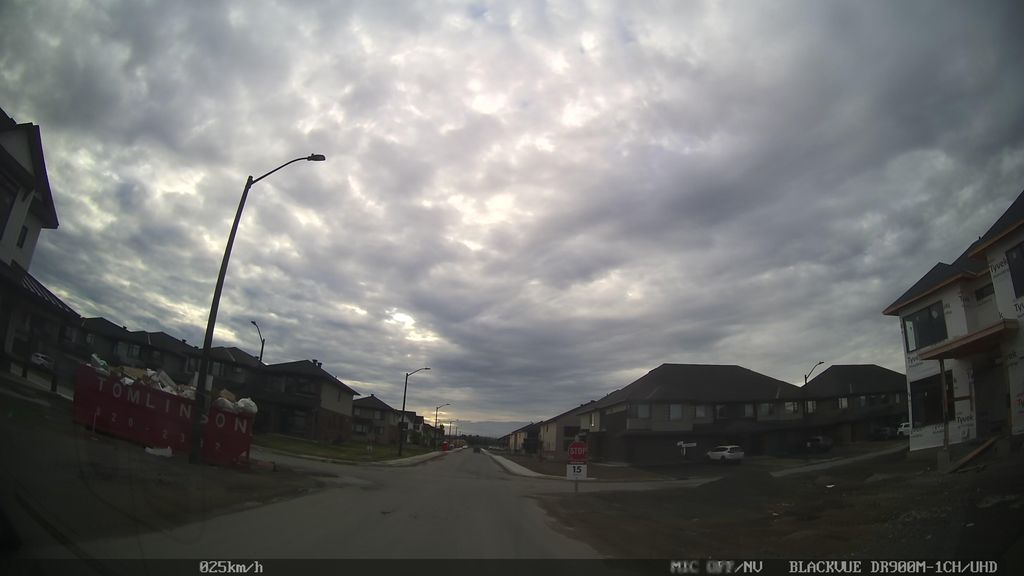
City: ottawa-gatineau